Question: I am using a 'UITextView' and assigning some text in my code but for some reason it always starts after 5-6 lines. The 'UITextView' is an 'AttributedTextView' or allows Attributed strings.

'''
self.bodyTextView.selectedRange = NSMakeRange(0, 0);
self.bodyTextView.font = [UIFont fontWithName:@"Cochin" size:17];
self.bodyTextView.text = @"This is written by Joe. This is written by Moo. This is written by Qoo";
'''
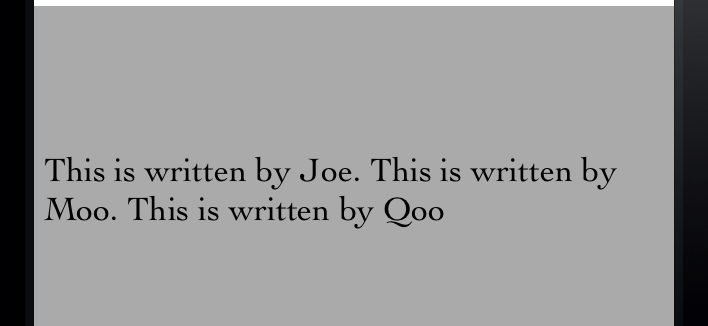
Answer: To quote <URL>
'A text view is a scroll view. iOS 7 will add a content offset automatically to scroll views, as it assumes they will want to scroll up behind the nav bar and title bar.'
'To prevent this, override the new method on UIViewController, automaticallyAdjustsScrollViewInsets, and return NO.'
It deals with the Navigation bar overlapping the UIViewController's view's frame. When that is set to no then the UIViewController does not adjust anything to avoid the top navigation bar.
Instead of subclassing and overloading, you can just set the property to no.
'''
(UIViewController).automaticallyAdjustsScrollViewInsets = NO;
'''